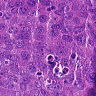
Metastatic tissue present: yes